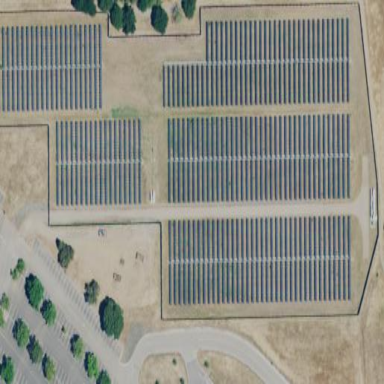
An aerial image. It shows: Solar photovoltaic panel generator.